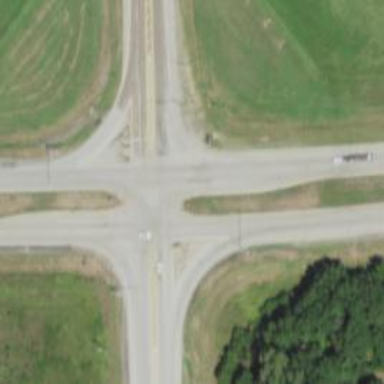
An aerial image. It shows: Stop road.